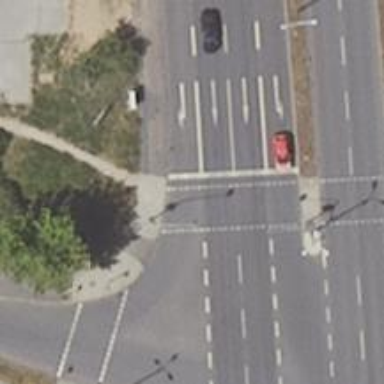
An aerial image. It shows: Road with traffic signals at the crossing.